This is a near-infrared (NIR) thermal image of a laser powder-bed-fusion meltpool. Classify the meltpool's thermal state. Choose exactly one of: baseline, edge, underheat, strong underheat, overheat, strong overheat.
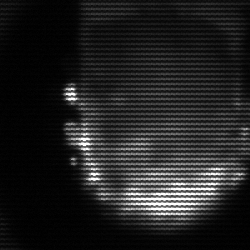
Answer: baseline